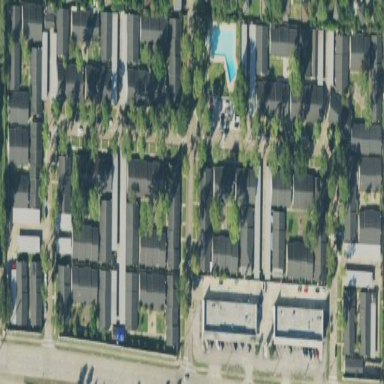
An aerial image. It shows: Residential area consisting of condominiums.